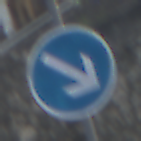
Verkehrszeichen: VorgeschriebeneVorbeifahrtRechts
Umgebung: Outdoor, Suburban
Tageszeit: MorningAfternoon
Wetter: PartlyCloudy
Licht: Natural
Jahreszeit: NotSpecified
Kontrast: LowContrast